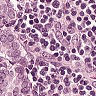
Metastatic tissue present: yes